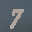
Label: 7